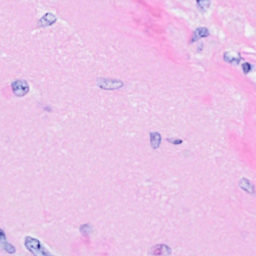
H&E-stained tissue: Breast